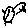
Label: bird